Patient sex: M
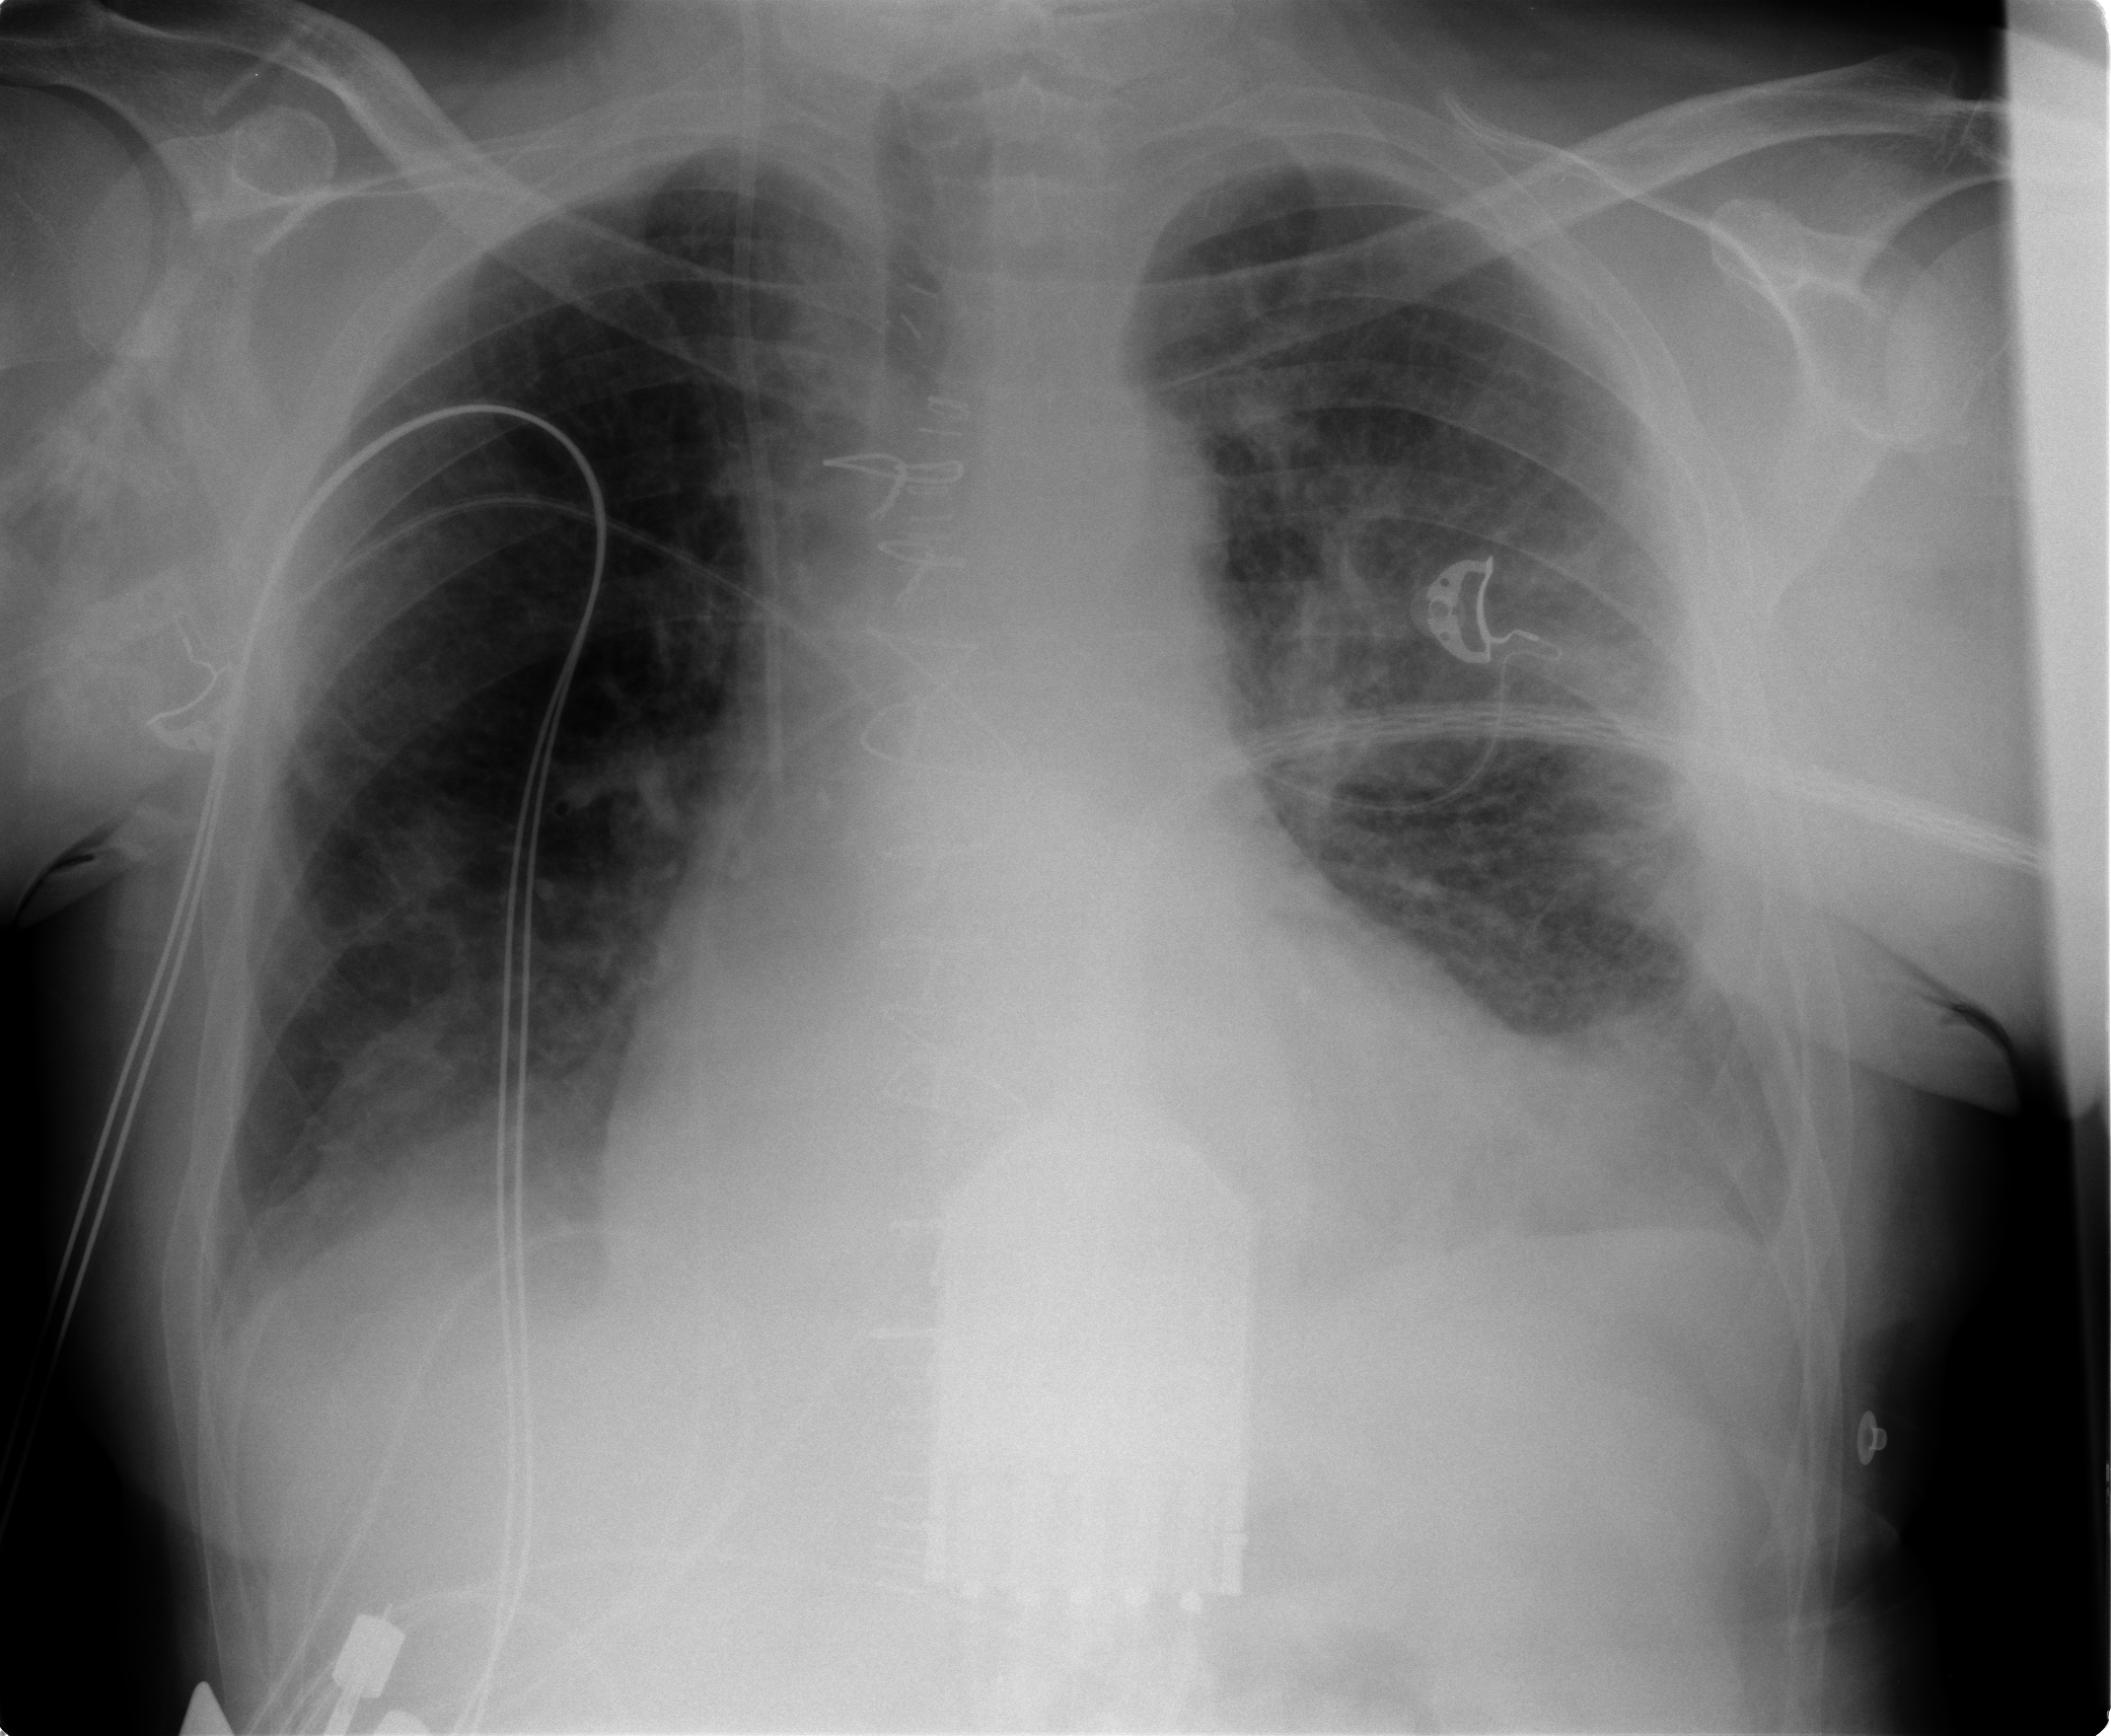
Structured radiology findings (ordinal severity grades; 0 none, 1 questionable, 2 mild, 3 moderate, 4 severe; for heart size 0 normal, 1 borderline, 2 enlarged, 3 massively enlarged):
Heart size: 2
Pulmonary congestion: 2
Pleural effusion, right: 2
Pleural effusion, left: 2
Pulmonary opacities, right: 2
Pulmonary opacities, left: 3
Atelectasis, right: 2
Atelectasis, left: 2